Field crop: maize
Growth stage: 2
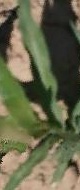
Species: maize